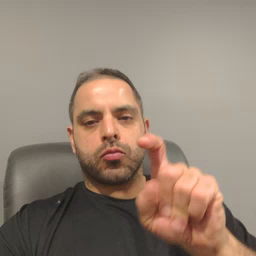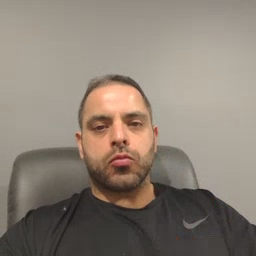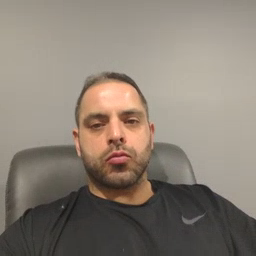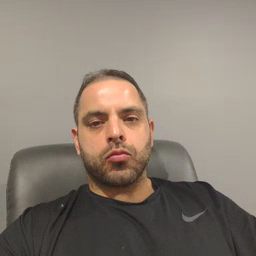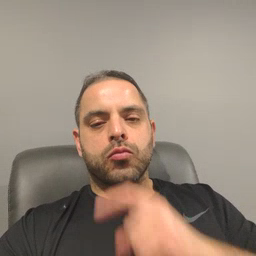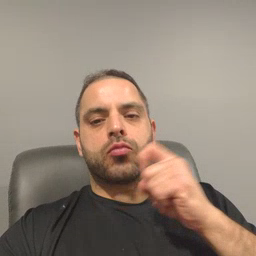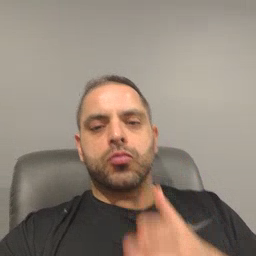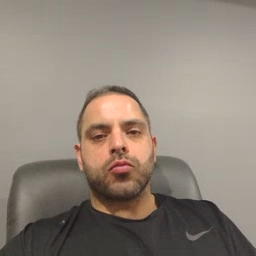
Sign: dryer